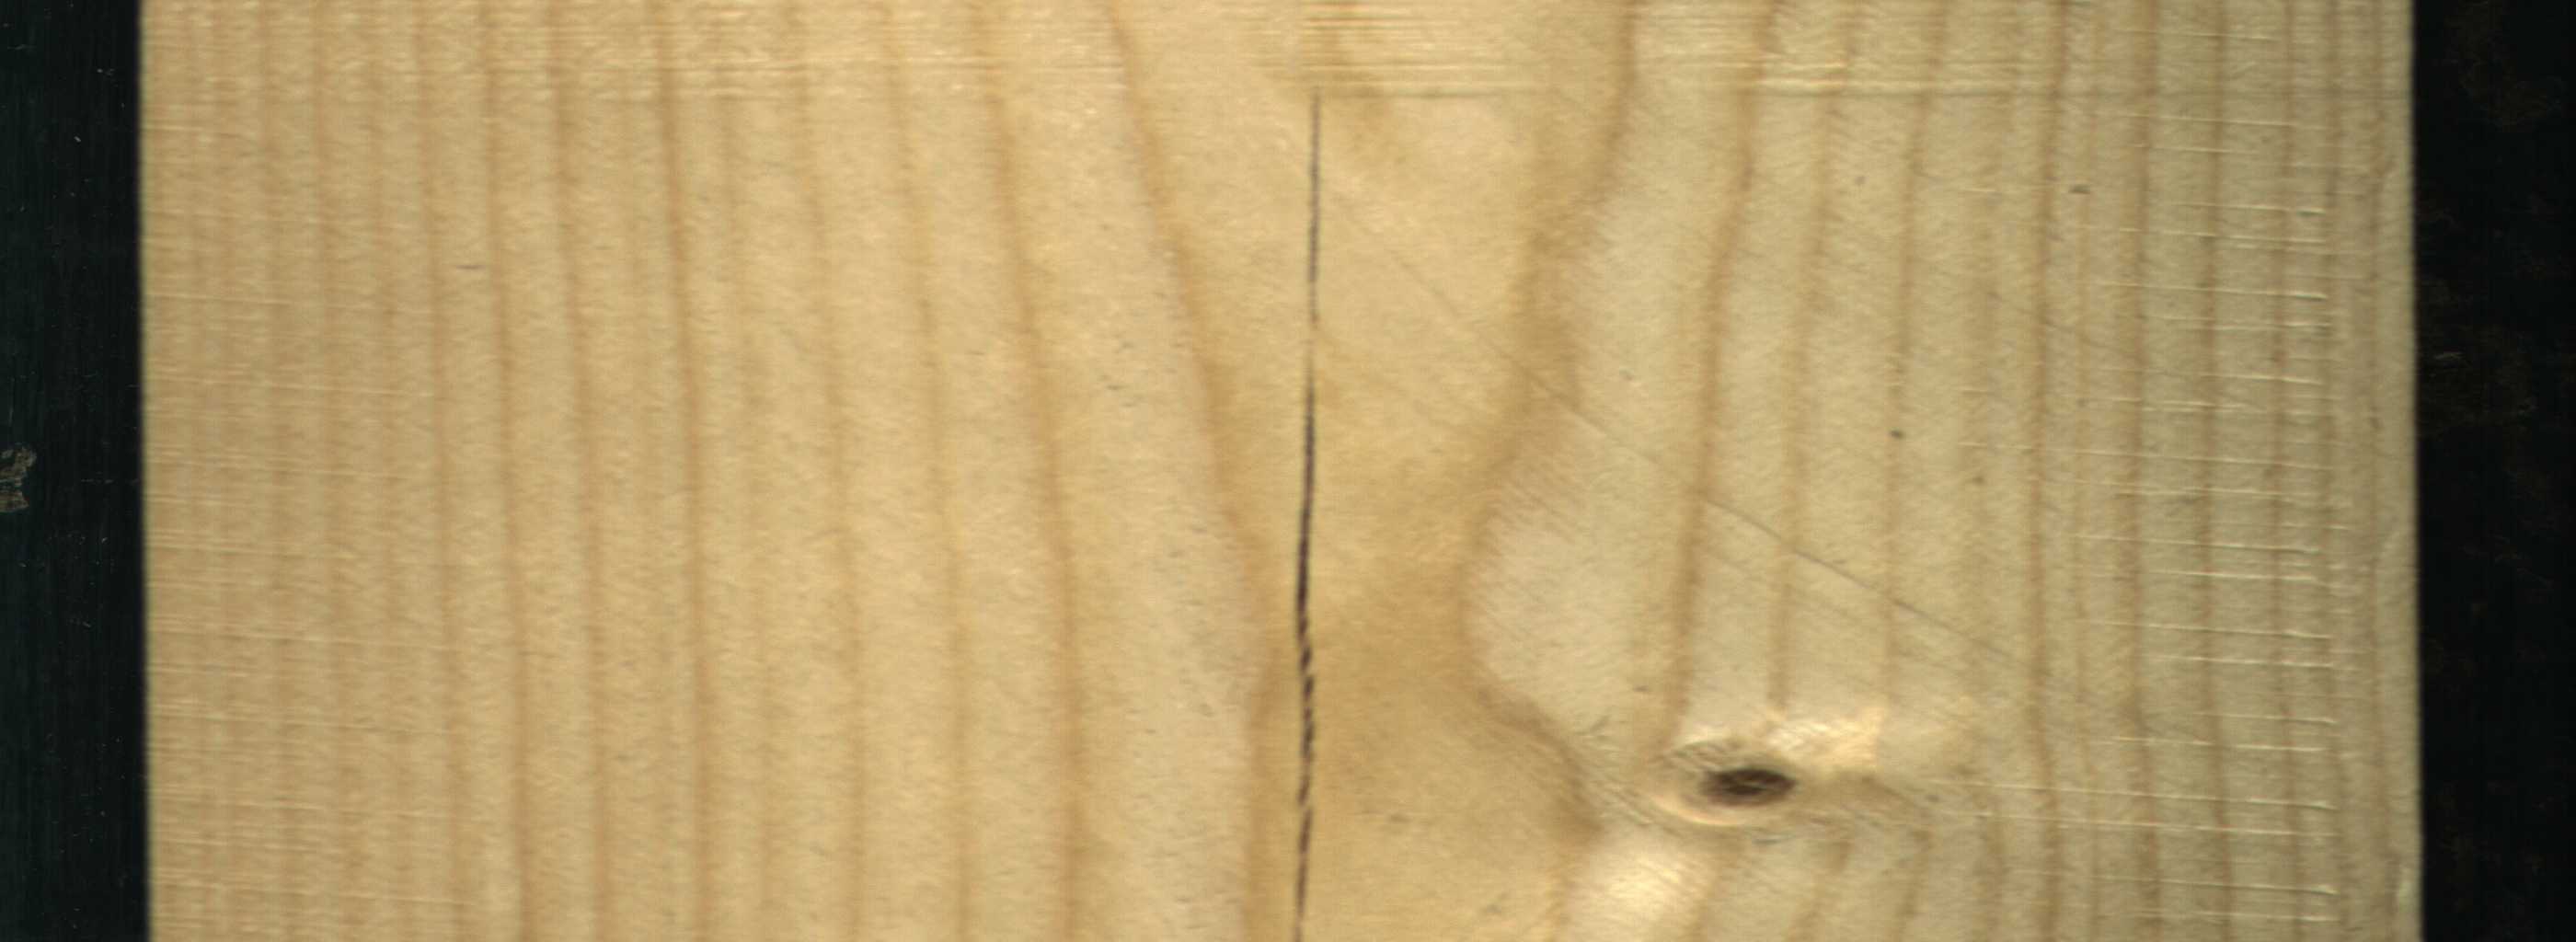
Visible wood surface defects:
Crack
Dead_Knot